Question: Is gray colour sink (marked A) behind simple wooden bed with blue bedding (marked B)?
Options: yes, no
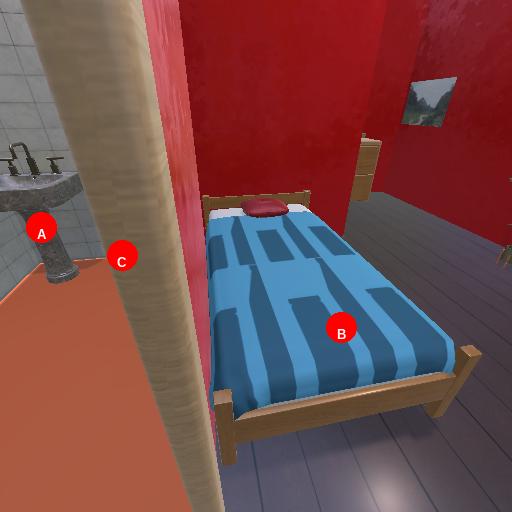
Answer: yes